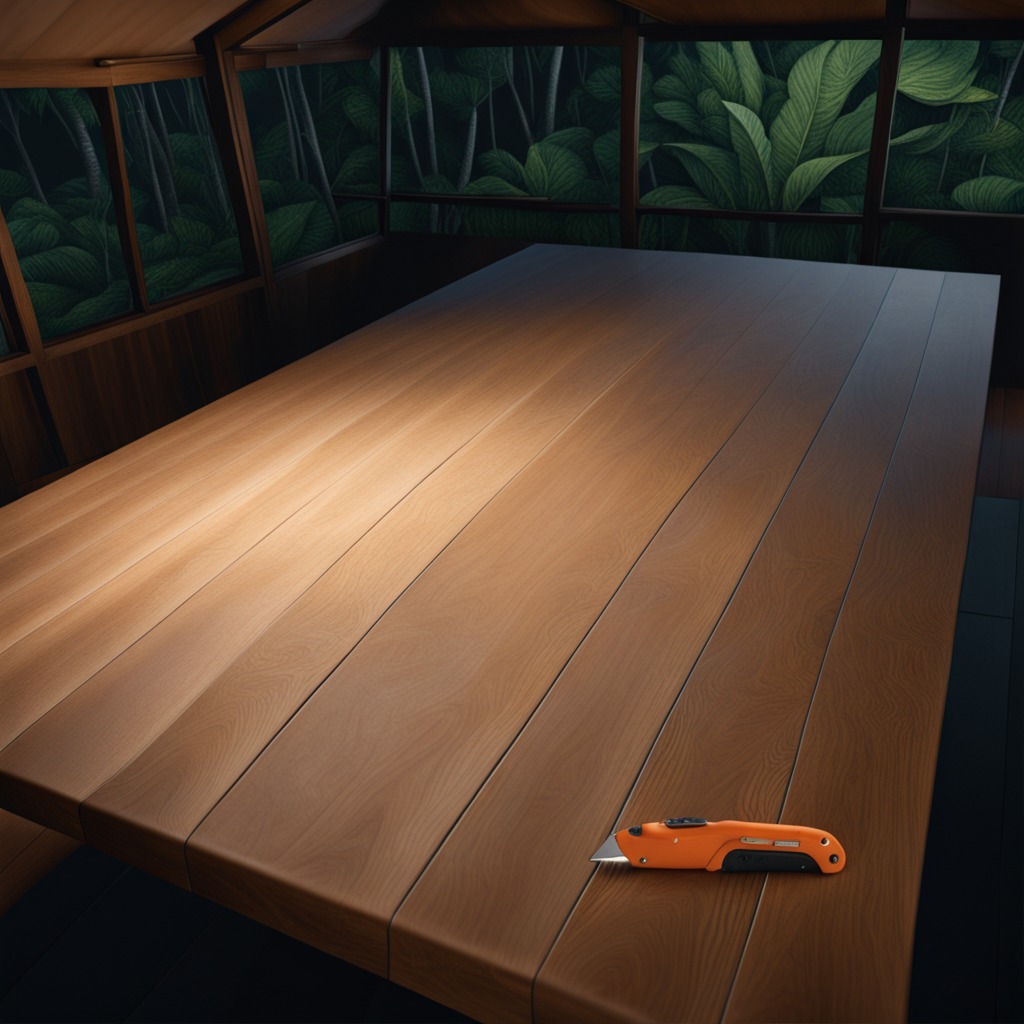
A utility knife lying on the wooden table in a jungle field workshop tent at night.